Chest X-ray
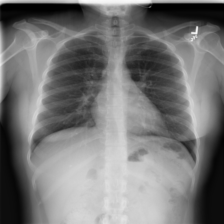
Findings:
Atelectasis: negative
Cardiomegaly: negative
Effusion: negative
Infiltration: negative
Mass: negative
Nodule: negative
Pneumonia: negative
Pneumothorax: negative
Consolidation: negative
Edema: negative
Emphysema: negative
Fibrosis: negative
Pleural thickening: negative
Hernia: negative